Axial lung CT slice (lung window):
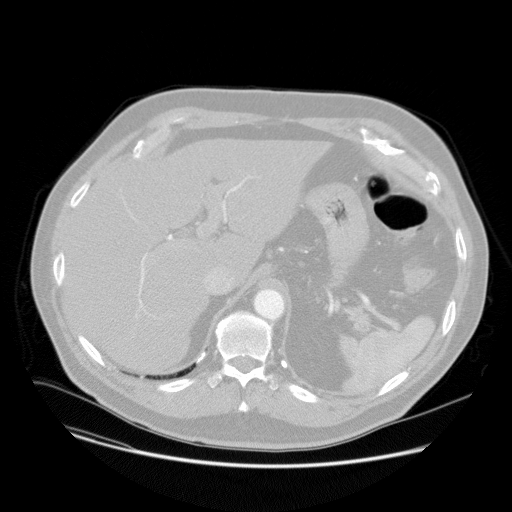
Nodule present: no